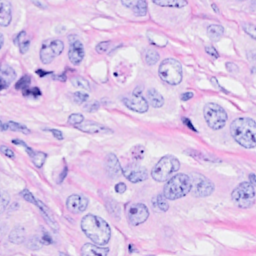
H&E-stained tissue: Breast